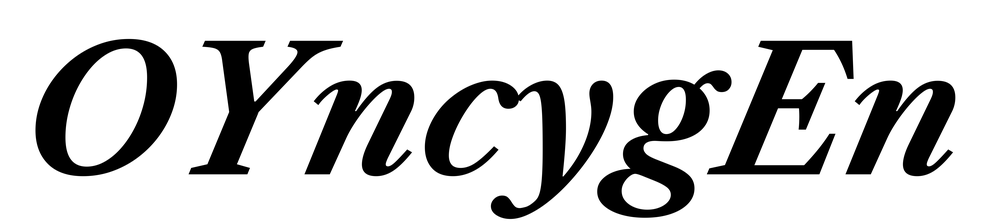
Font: LibreCaslonText-Italic_Bold_Italic